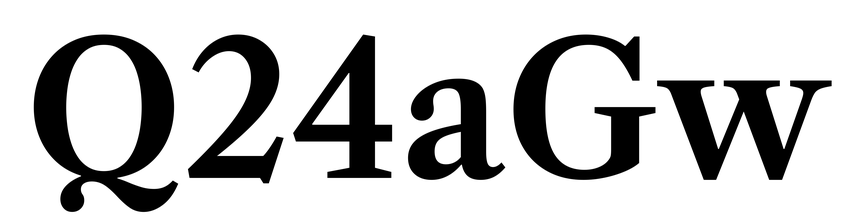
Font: LibreCaslonText_SemiBold